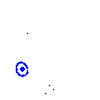
Particle: electron